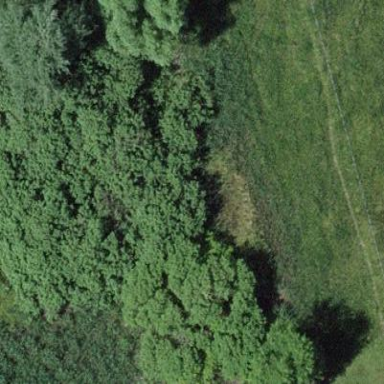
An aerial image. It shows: Patch of scrub vegetation.